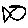
Label: fish